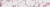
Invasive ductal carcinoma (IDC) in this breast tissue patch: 0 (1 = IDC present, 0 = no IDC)